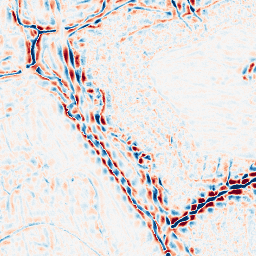
Category: wavelet
Decomposition family: wavelet_biorthogonal
Decomposition parameters: wavelet: bior5.5
level: 3
Upsampling method: bicubic_3x
Upsampling parameters: scale: 3
Upsampling scale: 3